Interaction volume radius: 5 \u00c5
Interaction volume height: 10 \u00c5
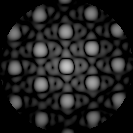
Disorder parameter: 0.06672